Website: macys
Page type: customer-info-address
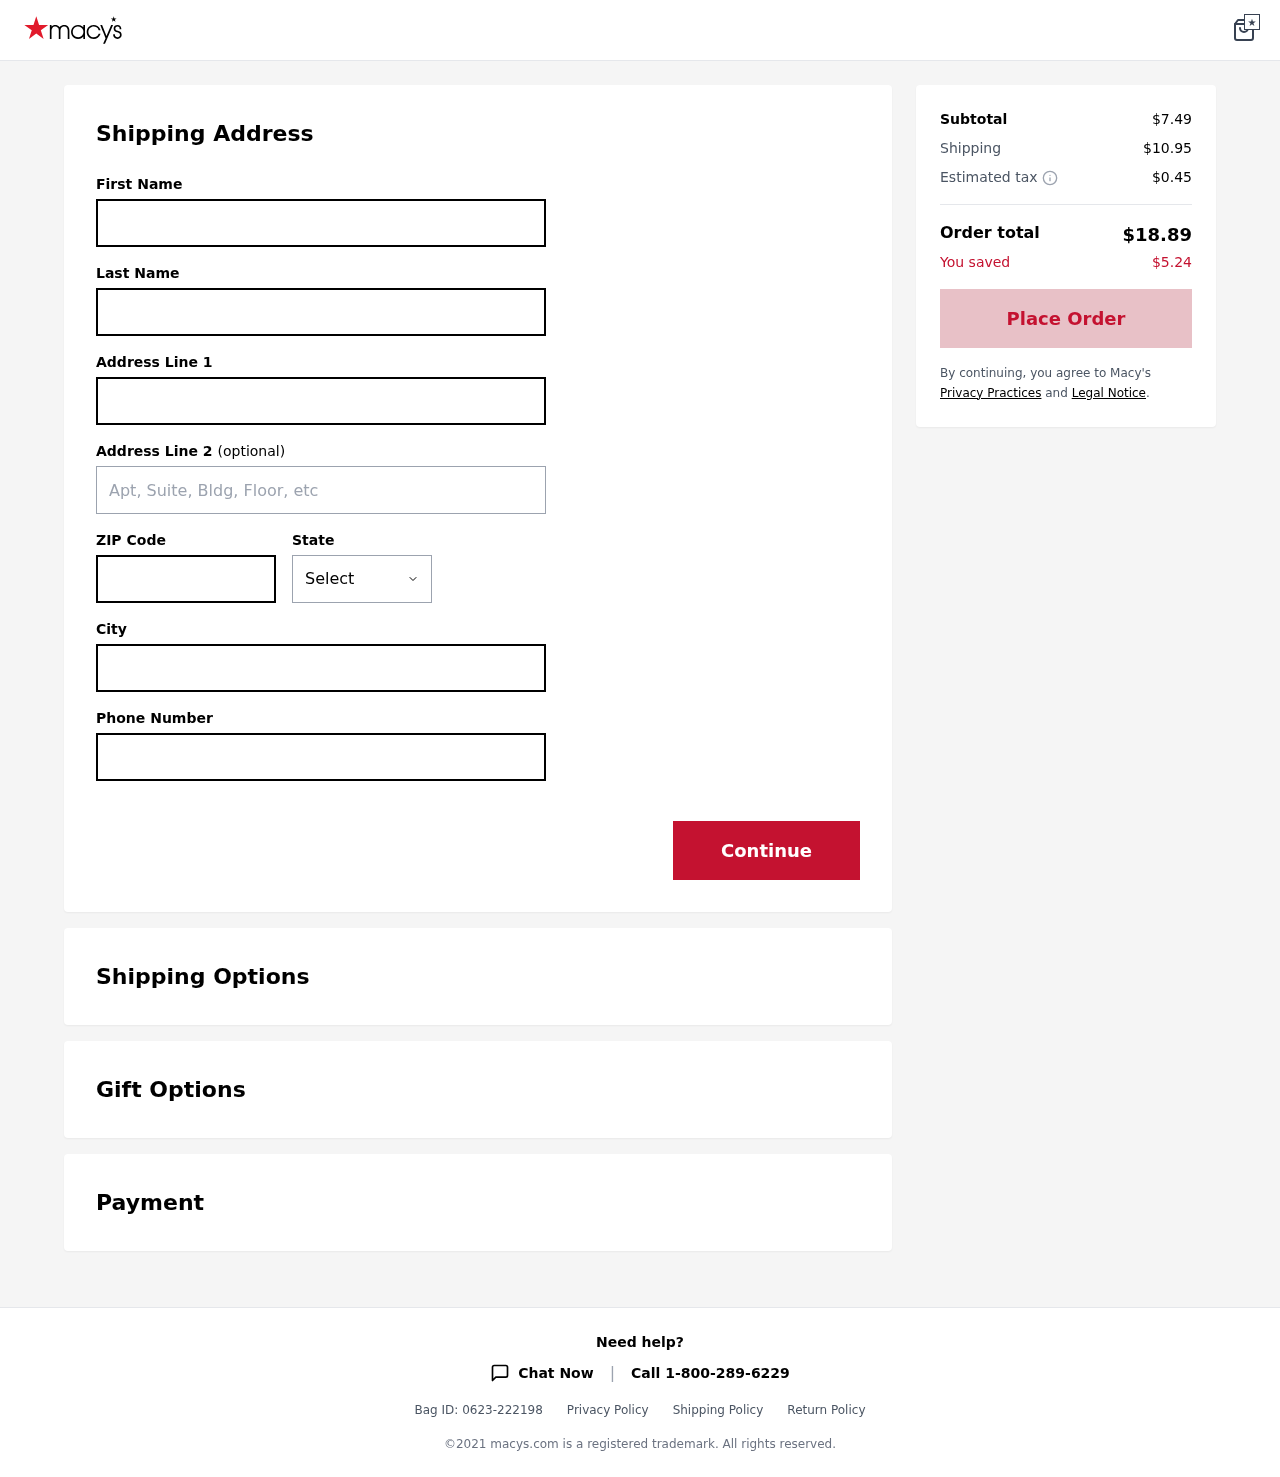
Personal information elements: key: PII_CITY
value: North Michaelmouth
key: PII_FIRSTNAME
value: Anthony
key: PII_LASTNAME
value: Reyes
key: PII_PHONE
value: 8513171321
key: PII_POSTCODE
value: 91063
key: PII_STATE
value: Arizona
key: PII_STREET
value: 36399 Maria Oval Suite 679
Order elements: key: ORDER_SUBTOTAL
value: $7.49
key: ORDER_SHIPPING_COST
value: $10.95
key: ORDER_TAX
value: $0.45
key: ORDER_TOTAL
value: $18.89
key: ORDER_SAVINGS
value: $5.24